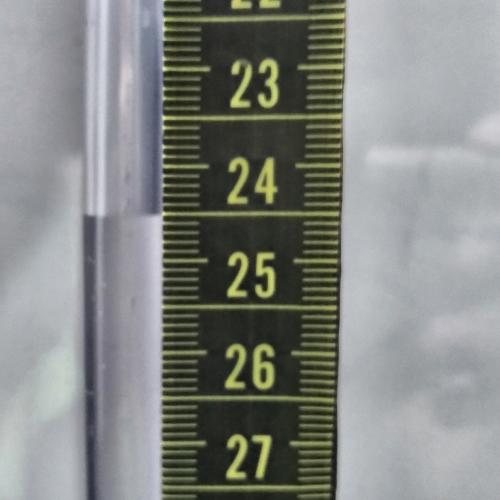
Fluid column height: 24.5 cm